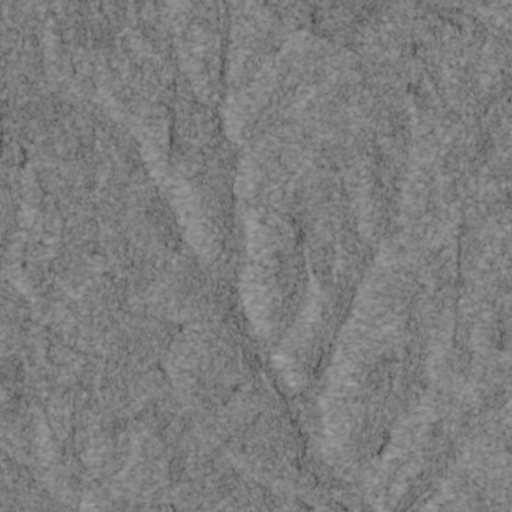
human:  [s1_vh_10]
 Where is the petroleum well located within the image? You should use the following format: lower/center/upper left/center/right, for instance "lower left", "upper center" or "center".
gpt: The petroleum well is located in the center left of the image.
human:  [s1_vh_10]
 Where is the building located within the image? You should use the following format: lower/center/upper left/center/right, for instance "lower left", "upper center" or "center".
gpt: The building is located in the upper center of the image.
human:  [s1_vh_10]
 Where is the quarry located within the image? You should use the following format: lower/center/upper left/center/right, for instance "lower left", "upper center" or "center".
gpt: There is no quarry in the image.

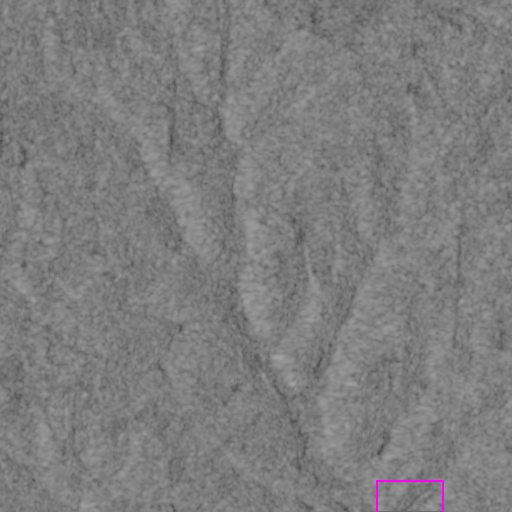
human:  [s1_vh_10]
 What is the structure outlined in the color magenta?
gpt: The structure outlined in magenta is a crop field.
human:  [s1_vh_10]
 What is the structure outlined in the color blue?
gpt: There is no blue outline.